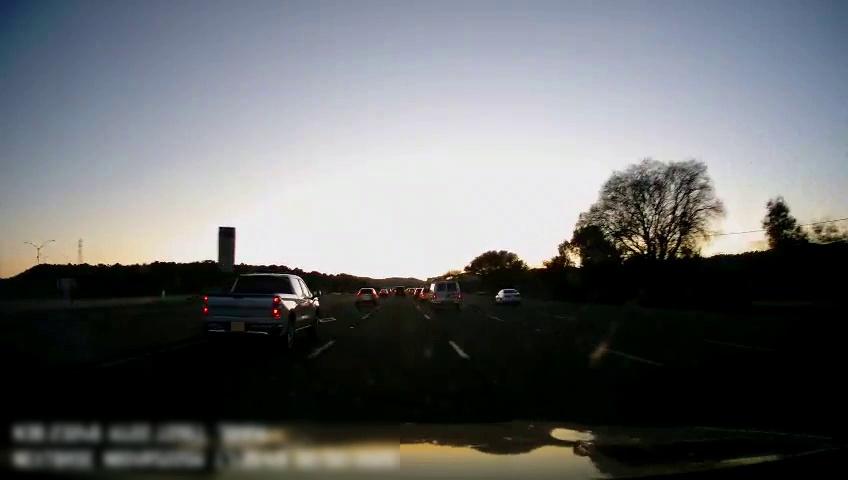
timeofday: Dusk/Dawn/Twilight
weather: Sunny
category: Drivable Space
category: Vehicles | Car
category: Vehicles | SUV
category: Vehicles | Car
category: Vehicles | Van
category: Vehicles | SUV
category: Vehicles | Truck
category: Vehicles | Car
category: Lanes | Alternate Lane
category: Lanes | Current Lane
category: Lanes | Current Lane
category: Lanes | Alternate Lane
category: Lanes | Alternate Lane